Aerial crown-view tile of a tropical tree (Barro Colorado Island, Panama), acquired 20241216:
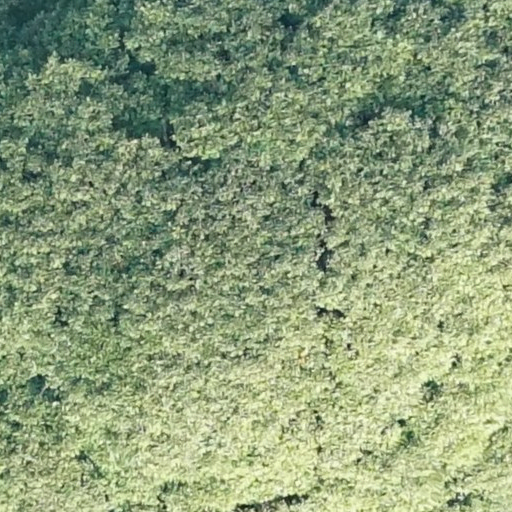
Species: Dipteryx oleifera
GBIF accepted scientific name: Dipteryx oleifera
Crown area: 721.808 m²